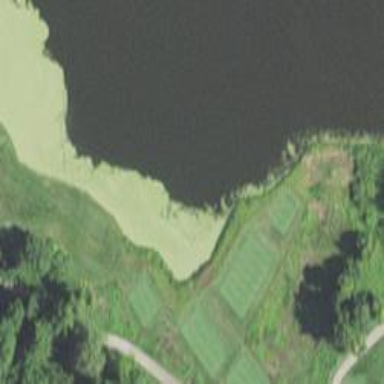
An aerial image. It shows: Golf tee on grassy land.